Brain MRI, t1w sequence, axial 2D slice.
Patient: age 23, sex F, weight 95 kg, height 1.95 m
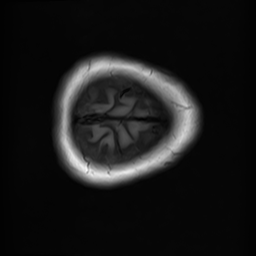